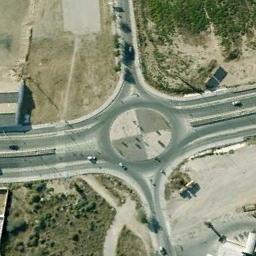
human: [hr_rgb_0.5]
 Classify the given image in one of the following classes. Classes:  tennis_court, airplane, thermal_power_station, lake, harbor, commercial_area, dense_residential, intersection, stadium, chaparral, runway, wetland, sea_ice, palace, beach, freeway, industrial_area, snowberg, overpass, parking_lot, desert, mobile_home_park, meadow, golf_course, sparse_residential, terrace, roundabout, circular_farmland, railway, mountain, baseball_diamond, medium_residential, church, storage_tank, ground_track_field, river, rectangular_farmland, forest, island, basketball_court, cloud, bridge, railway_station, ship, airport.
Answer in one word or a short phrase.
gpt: roundabout